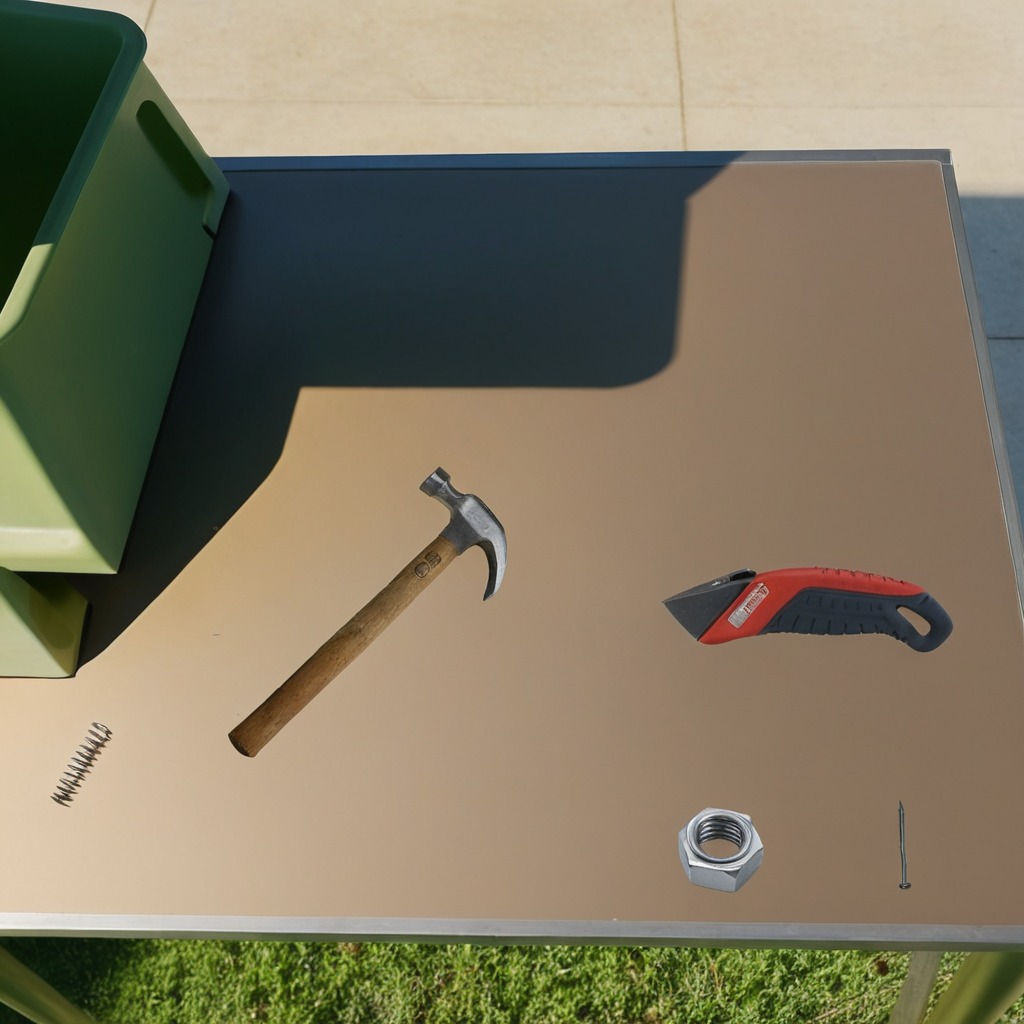
A utility knife, a hammer, an iron nail, a coiled metal spring, and a metal nut are lying on a clean utility table in a temporary outdoor tool station.